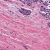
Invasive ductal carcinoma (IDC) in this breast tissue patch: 0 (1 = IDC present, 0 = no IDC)